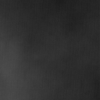
Label: dusty